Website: macys
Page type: gifting
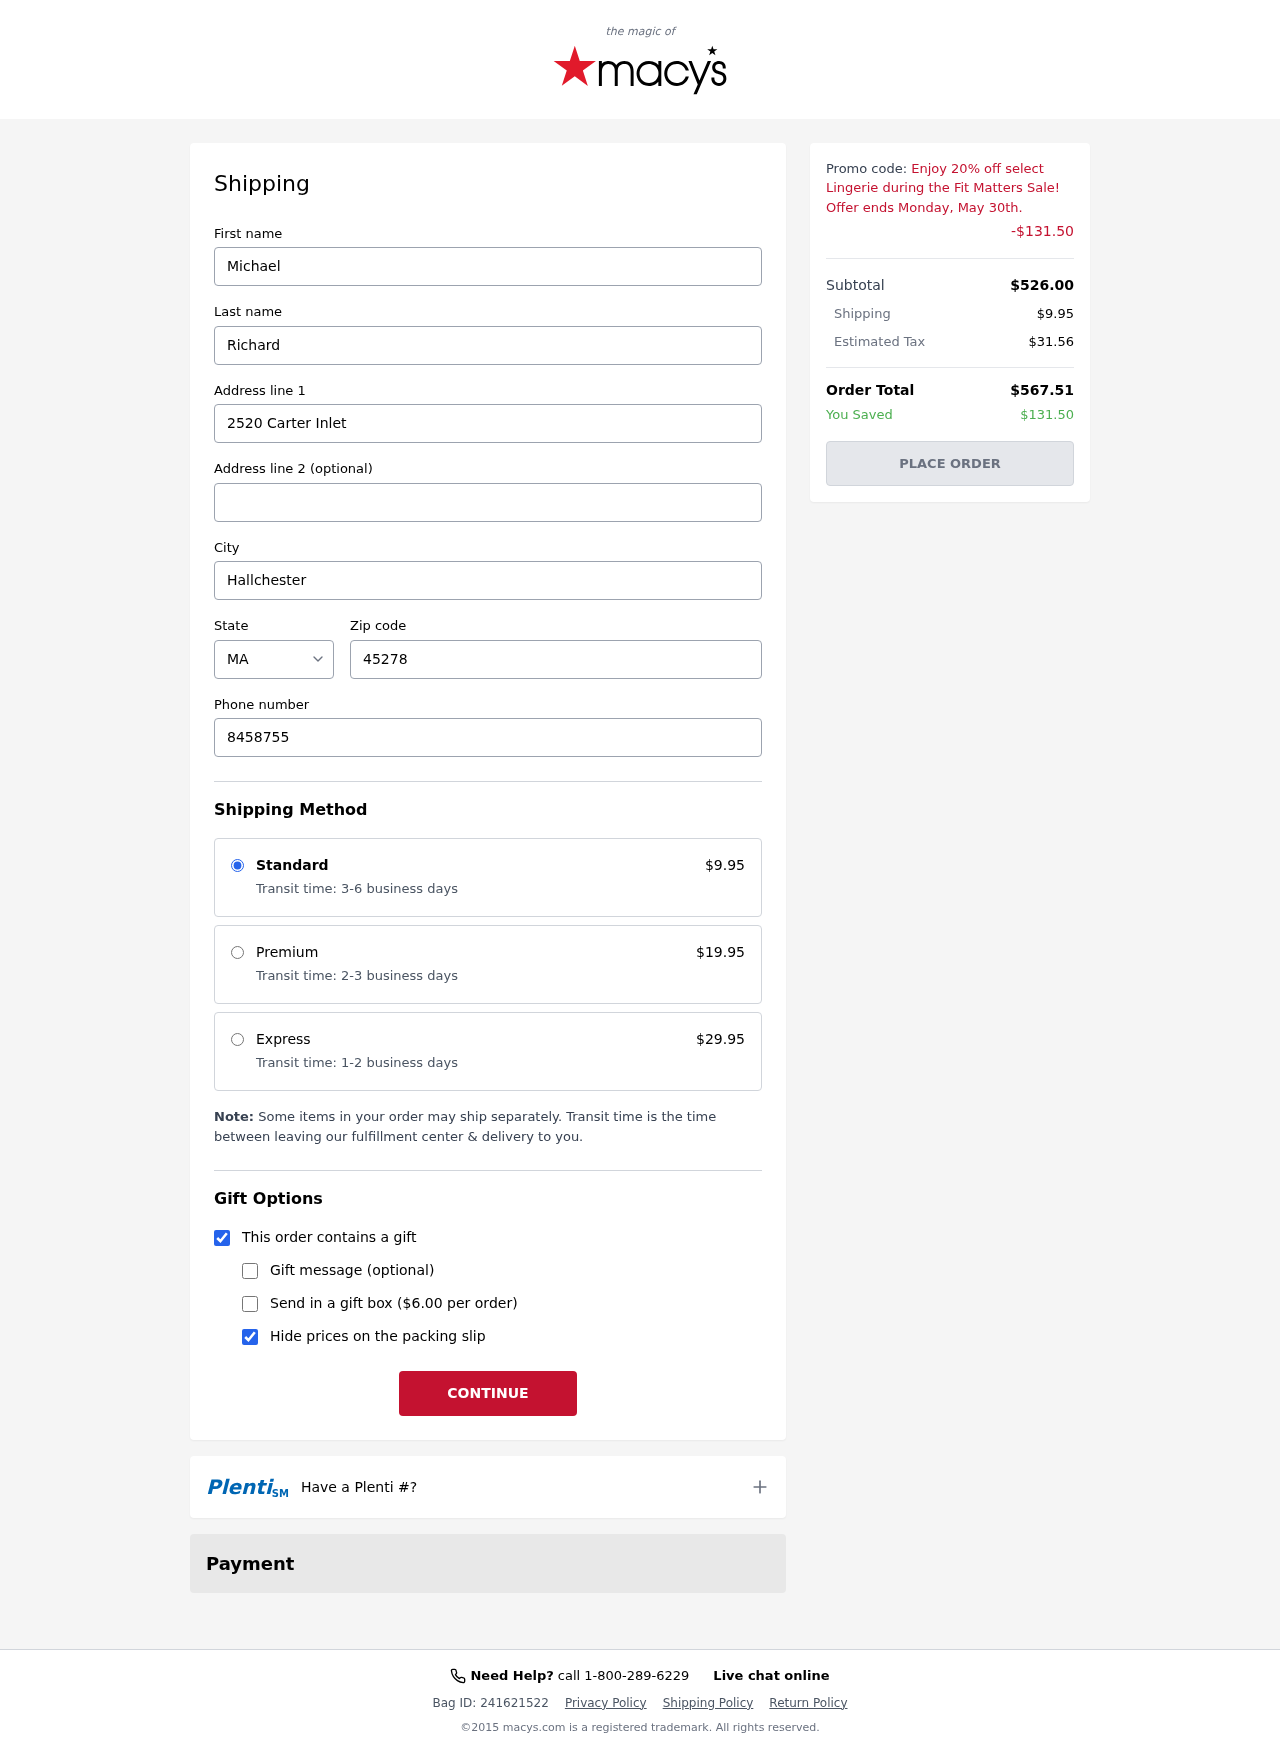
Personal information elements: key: PII_CITY
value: Hallchester
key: PII_FIRSTNAME
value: Michael
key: PII_LASTNAME
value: Richard
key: PII_PHONE
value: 8458755317
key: PII_POSTCODE
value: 45278
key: PII_STATE_ABBR
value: MA
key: PII_STREET
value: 2520 Carter Inlet
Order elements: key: ORDER_SHIPPING_COST
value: $9.95
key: ORDER_DISCOUNT
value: -$131.50
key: ORDER_SUBTOTAL
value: $526.00
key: ORDER_TAX
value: $31.56
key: ORDER_TOTAL
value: $567.51
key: ORDER_SAVINGS
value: $131.50